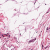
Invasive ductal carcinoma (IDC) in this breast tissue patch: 0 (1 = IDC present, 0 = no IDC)